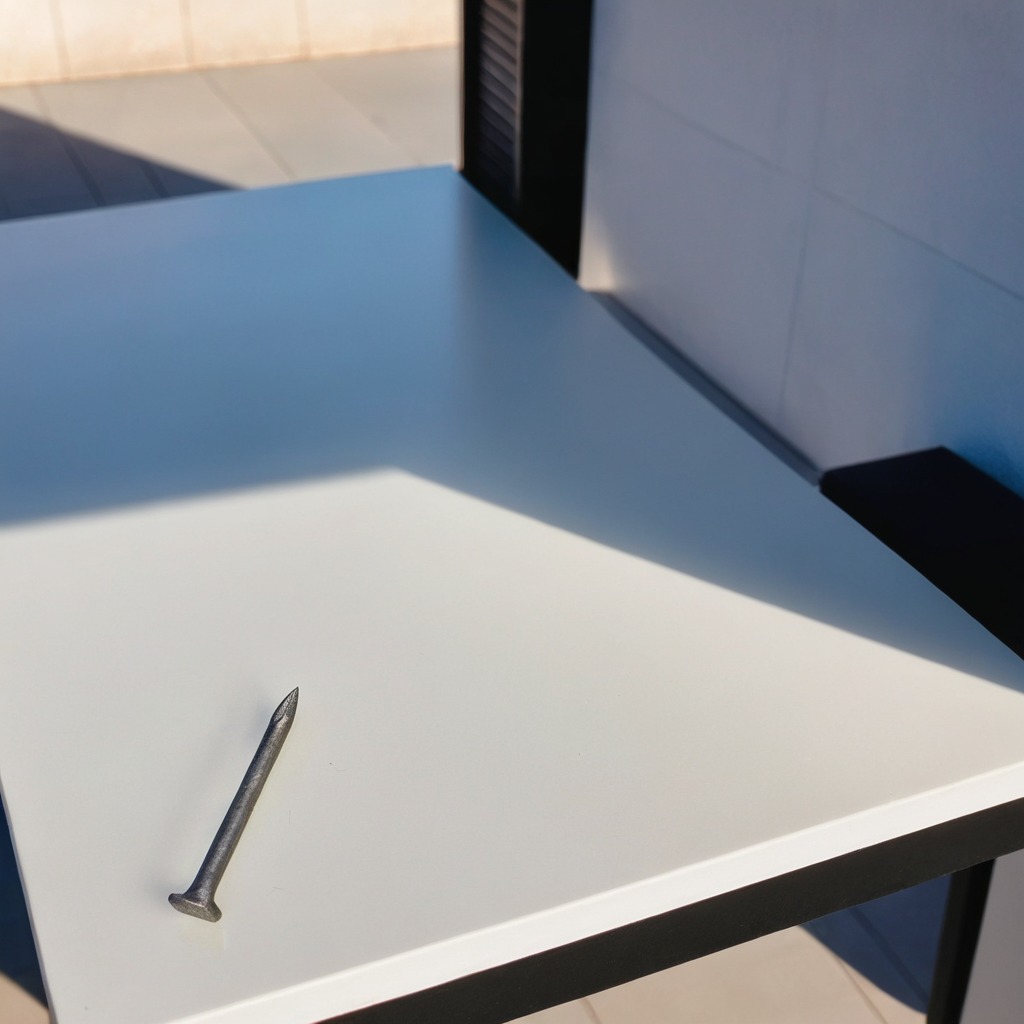
An iron nail is lying on the clean utility table.